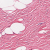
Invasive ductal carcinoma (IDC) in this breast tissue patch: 0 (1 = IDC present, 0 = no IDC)